Brain MRI, t1w sequence, axial 2D slice.
Patient: age 40, sex F, weight 78 kg, height 1.78 m
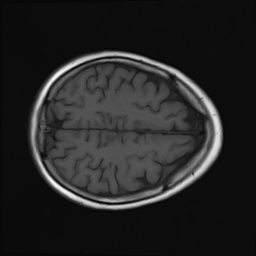